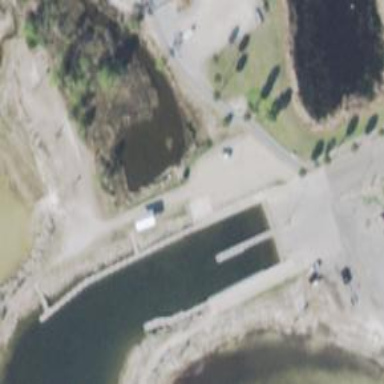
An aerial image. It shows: Slipway on leisure land.